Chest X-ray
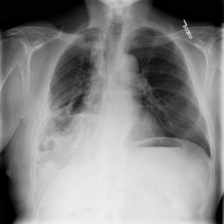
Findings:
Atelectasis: negative
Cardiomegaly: negative
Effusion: negative
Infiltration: negative
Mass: negative
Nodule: negative
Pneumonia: negative
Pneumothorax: negative
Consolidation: negative
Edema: negative
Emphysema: negative
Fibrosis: negative
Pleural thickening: negative
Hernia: negative